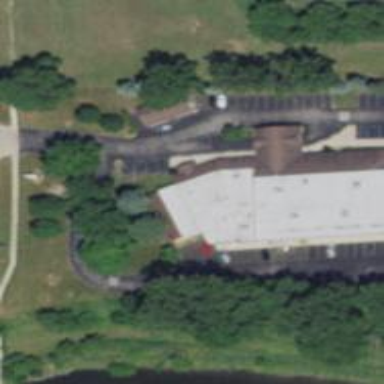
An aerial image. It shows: Event venue building.